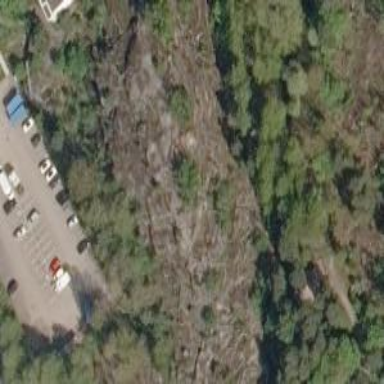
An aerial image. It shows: Cliff in nature.